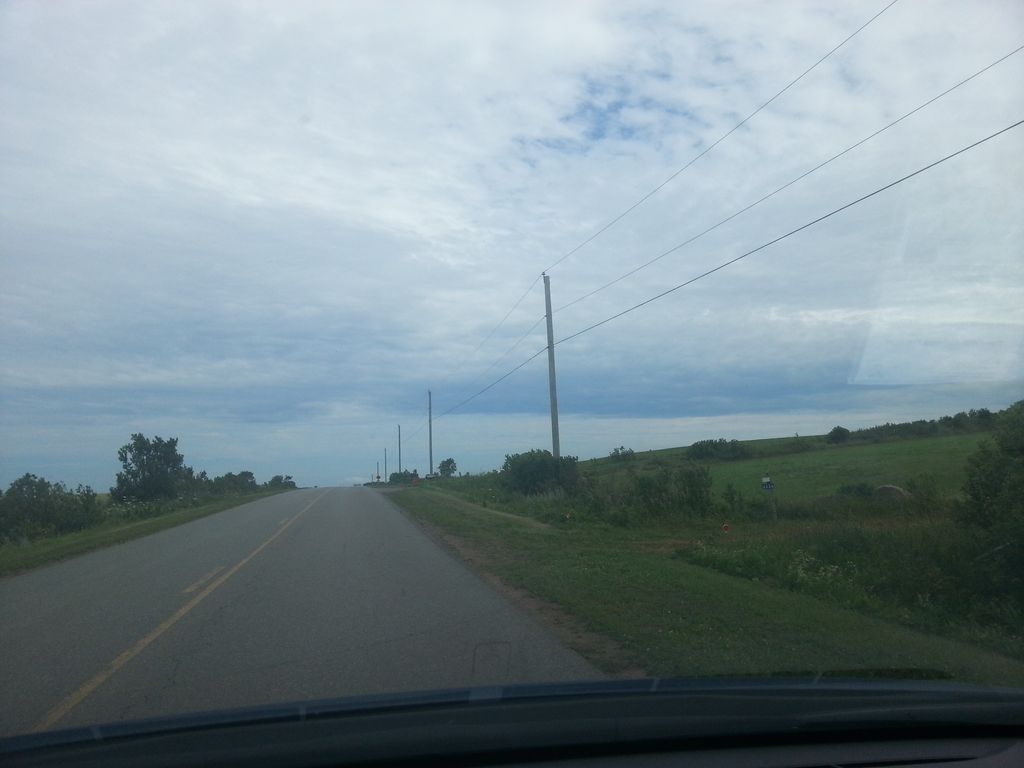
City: charlottetown